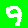
Digit: 9